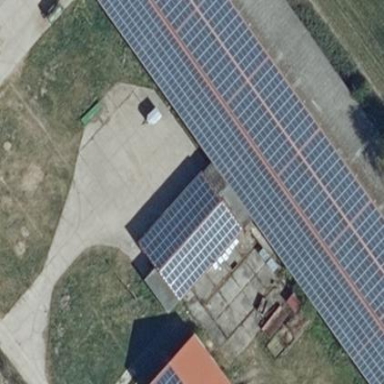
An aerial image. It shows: Solar photovoltaic panel generating electricity. It is small installation located on building.